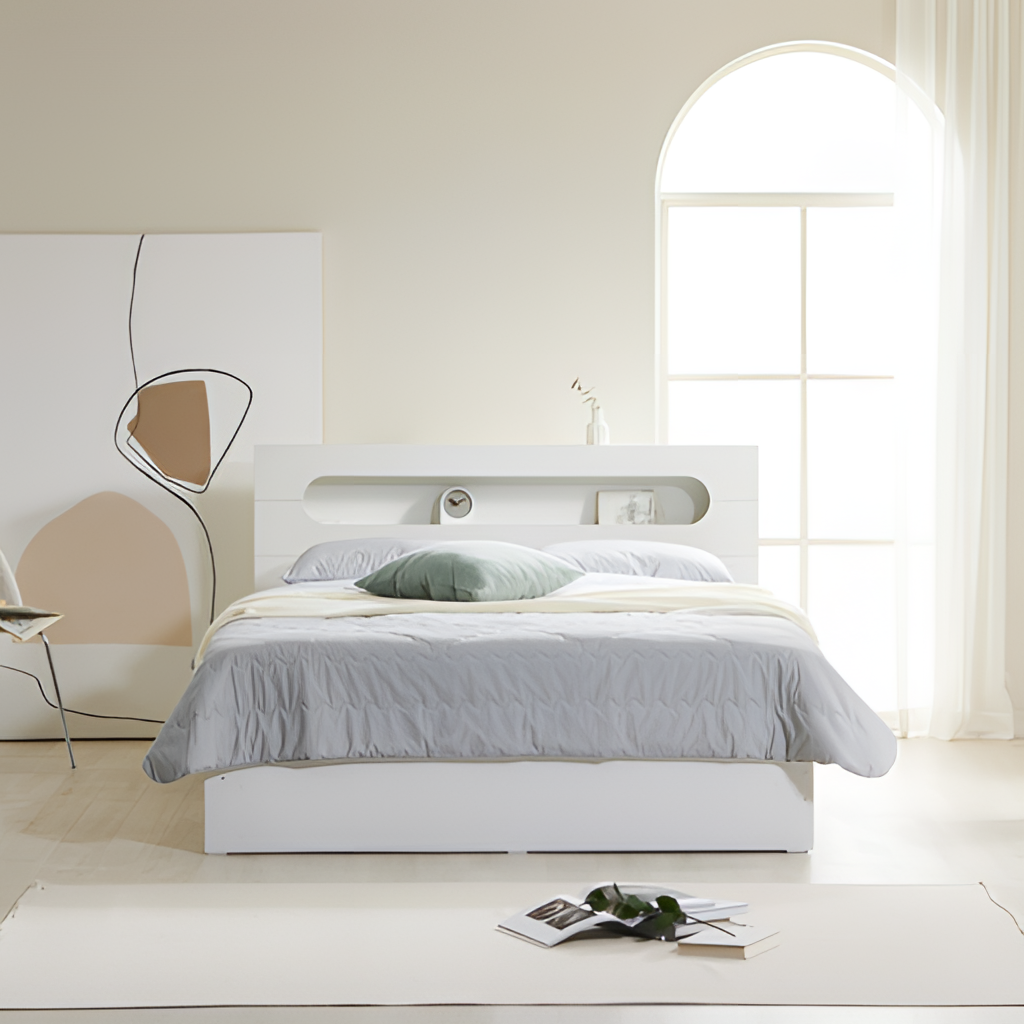
wood bed, bedroom, beige paint wallpaper, with solid pattern, minimalist, beige wood flooring, with plank pattern